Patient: sex F, age 46
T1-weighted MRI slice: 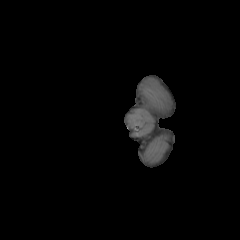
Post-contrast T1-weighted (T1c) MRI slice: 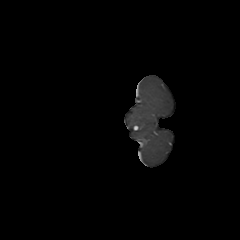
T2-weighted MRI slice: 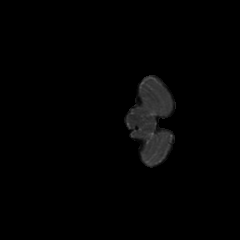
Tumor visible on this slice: no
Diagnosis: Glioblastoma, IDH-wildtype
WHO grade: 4